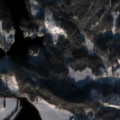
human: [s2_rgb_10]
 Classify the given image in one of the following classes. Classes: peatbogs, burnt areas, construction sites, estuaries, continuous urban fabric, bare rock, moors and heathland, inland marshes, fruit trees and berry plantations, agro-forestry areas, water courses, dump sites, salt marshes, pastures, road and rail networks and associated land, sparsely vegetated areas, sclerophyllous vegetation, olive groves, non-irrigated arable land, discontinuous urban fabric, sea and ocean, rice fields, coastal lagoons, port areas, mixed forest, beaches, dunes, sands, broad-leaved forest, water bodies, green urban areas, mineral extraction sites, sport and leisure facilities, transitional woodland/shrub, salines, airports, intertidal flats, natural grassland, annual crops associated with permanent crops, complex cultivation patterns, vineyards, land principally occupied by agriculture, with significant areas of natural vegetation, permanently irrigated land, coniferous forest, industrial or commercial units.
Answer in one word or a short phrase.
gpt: non-irrigated arable land, coniferous forest, mixed forest, water bodies